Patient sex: F
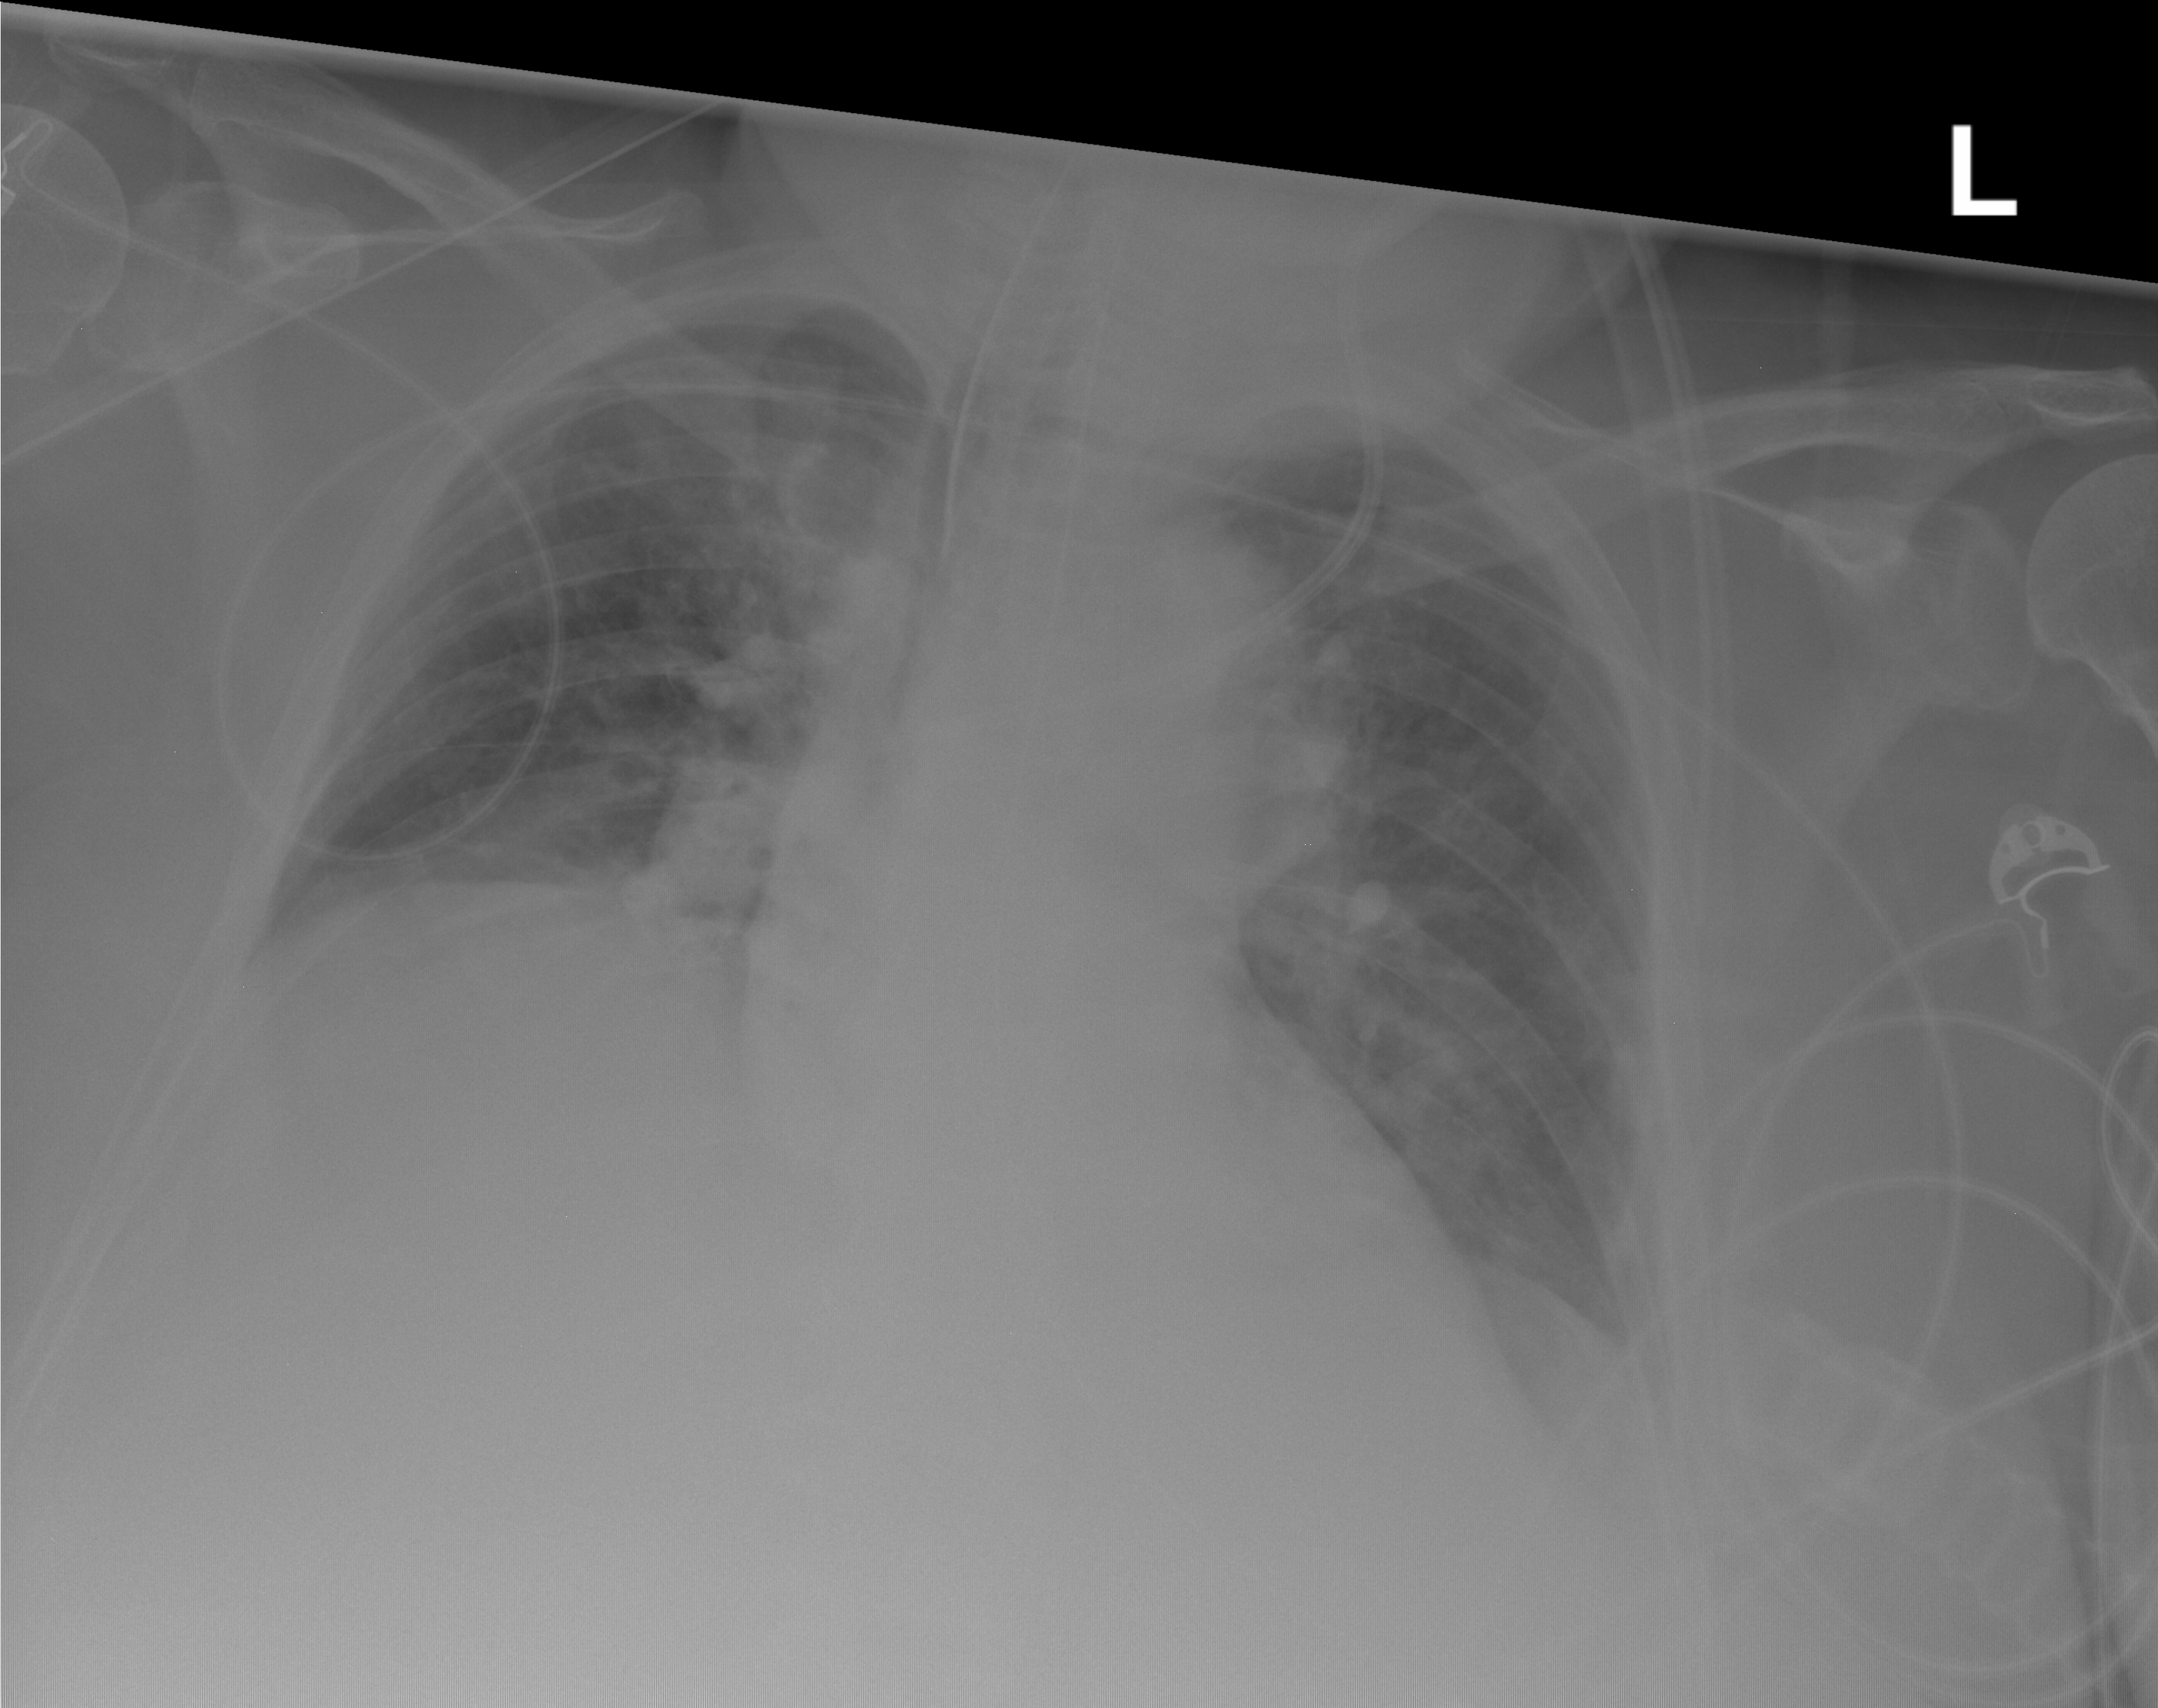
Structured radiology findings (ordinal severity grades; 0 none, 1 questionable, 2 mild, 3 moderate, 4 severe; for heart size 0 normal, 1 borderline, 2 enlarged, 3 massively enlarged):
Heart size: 2
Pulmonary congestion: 2
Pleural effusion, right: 0
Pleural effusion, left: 2
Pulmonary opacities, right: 2
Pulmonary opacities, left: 1
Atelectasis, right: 2
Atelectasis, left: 2